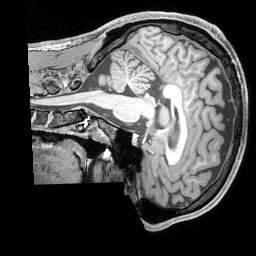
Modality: T1w
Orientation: sagittal
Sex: male
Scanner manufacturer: siemens
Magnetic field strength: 3 T
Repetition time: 2.3 s
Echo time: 0.00226 s